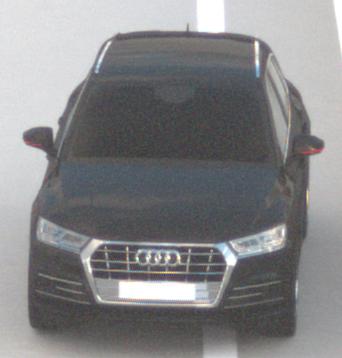
Make: Audi
Model: Q5 45 TFSI
Detailed model: Q5 (FY)
Model produced from: 2019/01
Model produced until: 2019/05
Doors: 5
Color: black
Road condition: dry road
Daytime: sunrise or sunset
Contrast: low contrast